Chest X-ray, PA view. Patient: 47 years old, sex M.
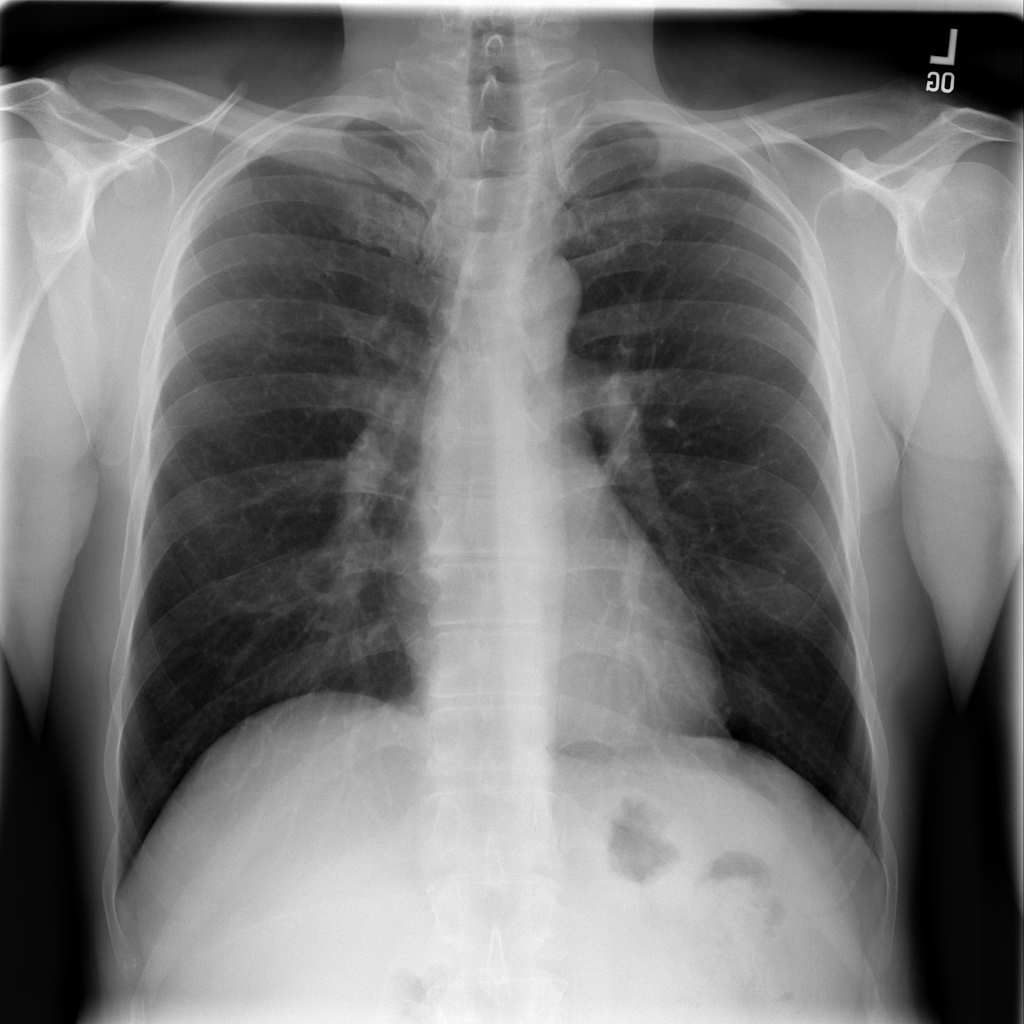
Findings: Infiltration